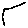
Label: bird